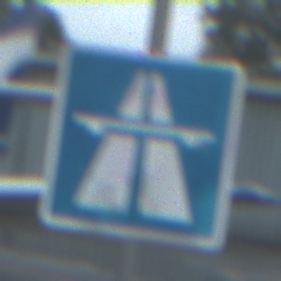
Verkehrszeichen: Autobahn
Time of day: Midday
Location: Outdoor (Suburban)
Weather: Overcast
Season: NotSpecified
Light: Natural